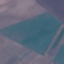
Land use / land cover: AnnualCrop